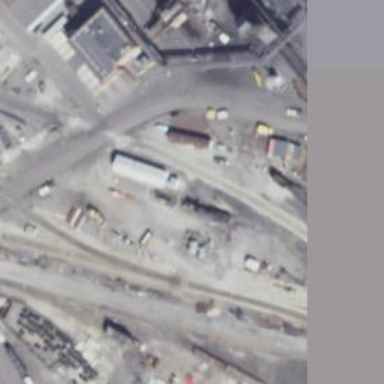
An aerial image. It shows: Railway siding for service.